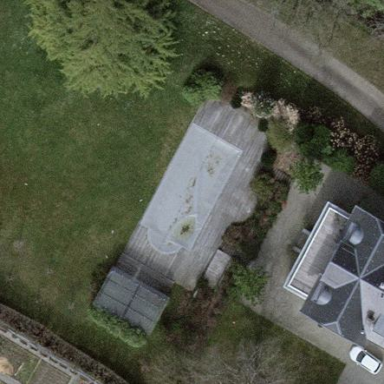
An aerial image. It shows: Swimming pool located in leisure land.